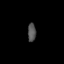
Tissue: prostate
Cell type: T cells
Senescence score: 0.7349
Nuclear area (px): 148
Mean DAPI intensity: 82.912